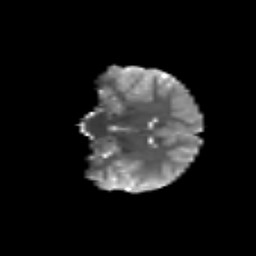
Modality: T2w
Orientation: coronal
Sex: female
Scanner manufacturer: siemens
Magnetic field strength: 3 T
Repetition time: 5 s
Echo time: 0.071 s